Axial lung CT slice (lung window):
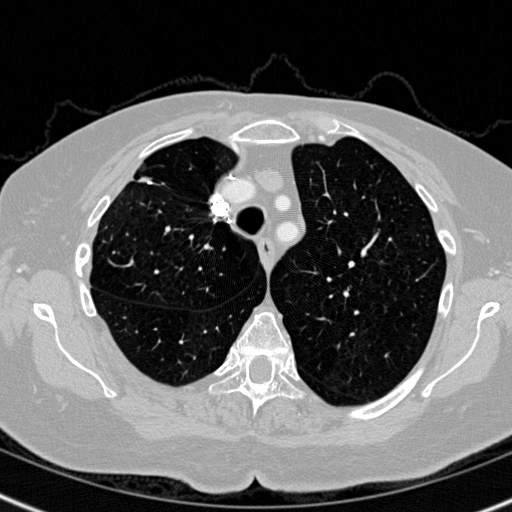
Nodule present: no